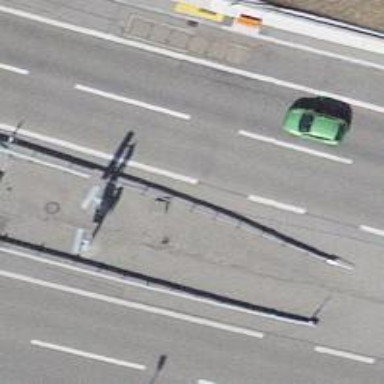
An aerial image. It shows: Motorway.